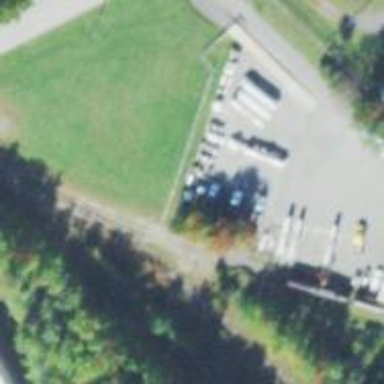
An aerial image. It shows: Railway spur service.